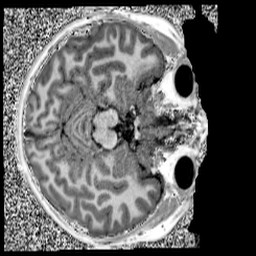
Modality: UNIT1
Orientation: axial
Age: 11
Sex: male
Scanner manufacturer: siemens
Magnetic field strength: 3 T
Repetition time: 4 s
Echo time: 0.00299 s